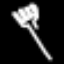
Label: fork